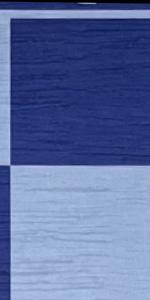
Label: Empty